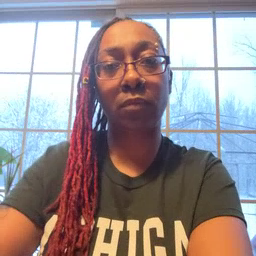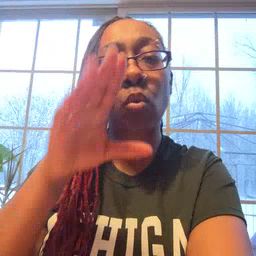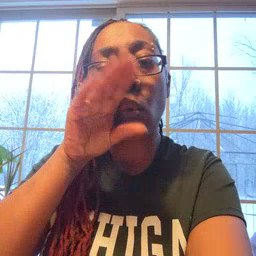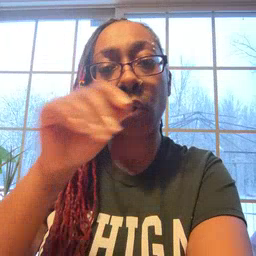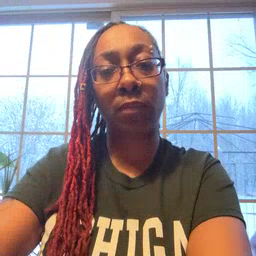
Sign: goose